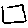
Label: square